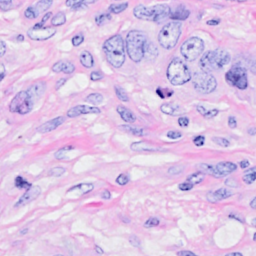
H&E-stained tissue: Breast